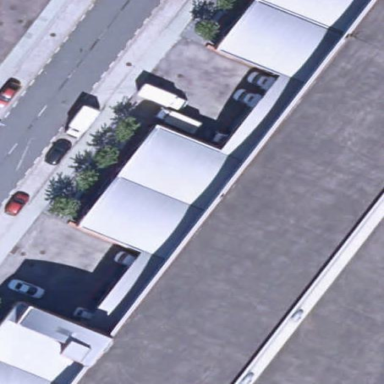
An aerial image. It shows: Industrial building.